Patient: sex M, age 55
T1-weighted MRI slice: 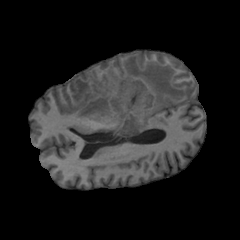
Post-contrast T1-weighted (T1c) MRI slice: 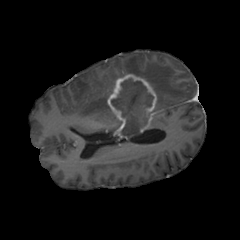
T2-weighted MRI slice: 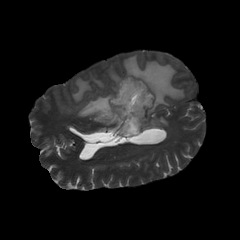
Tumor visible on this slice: yes
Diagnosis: Glioblastoma, IDH-wildtype
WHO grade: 4